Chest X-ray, PA view. Patient: 33 years old, sex M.
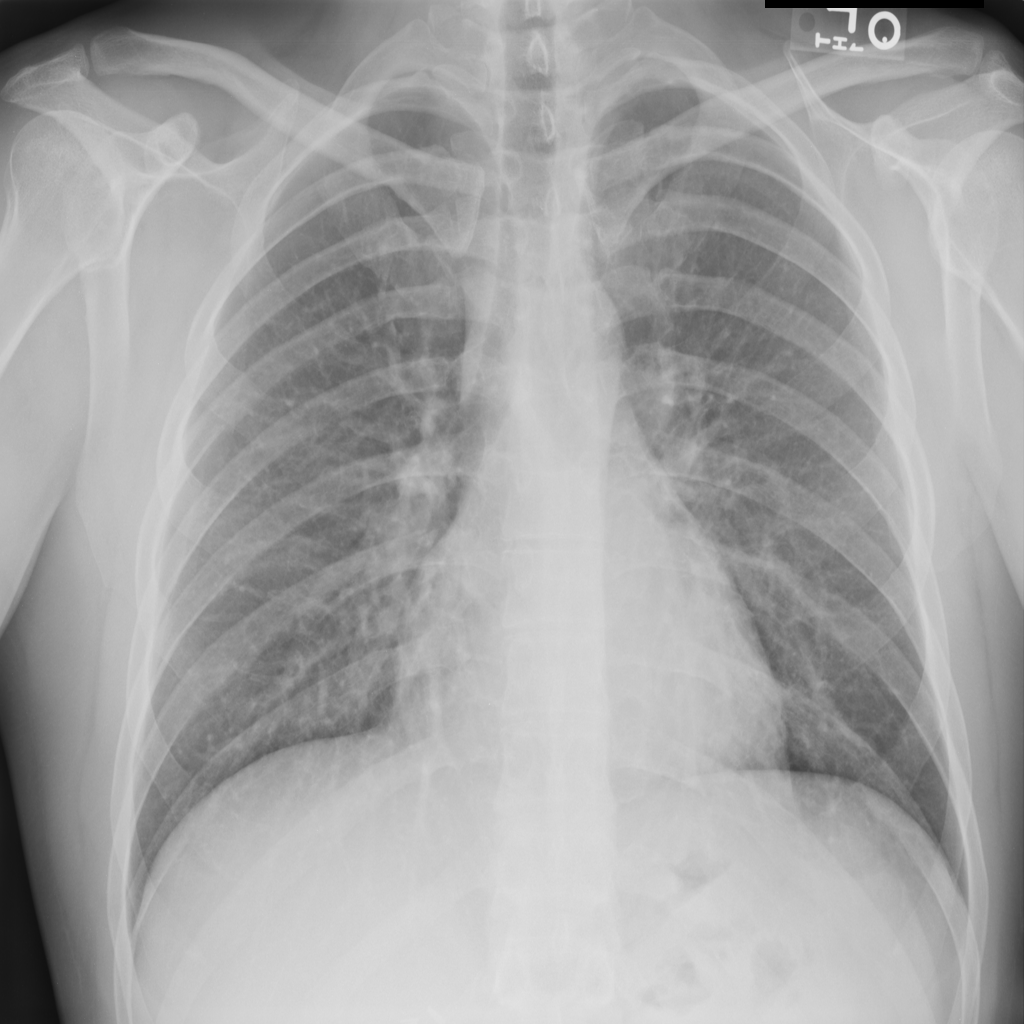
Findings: No Finding